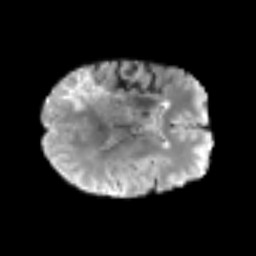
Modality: T2w
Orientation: axial
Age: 69
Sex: female
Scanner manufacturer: siemens
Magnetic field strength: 3 T
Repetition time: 5.6 s
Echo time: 0.082 s